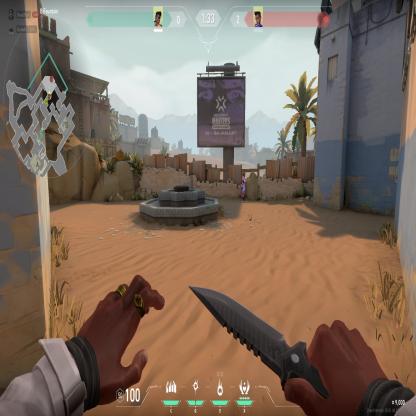
Label: enemy